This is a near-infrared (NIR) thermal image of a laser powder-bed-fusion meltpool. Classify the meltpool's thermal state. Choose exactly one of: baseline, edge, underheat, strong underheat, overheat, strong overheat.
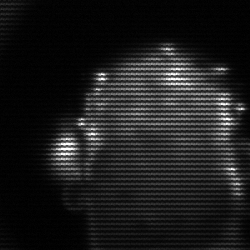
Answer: baseline